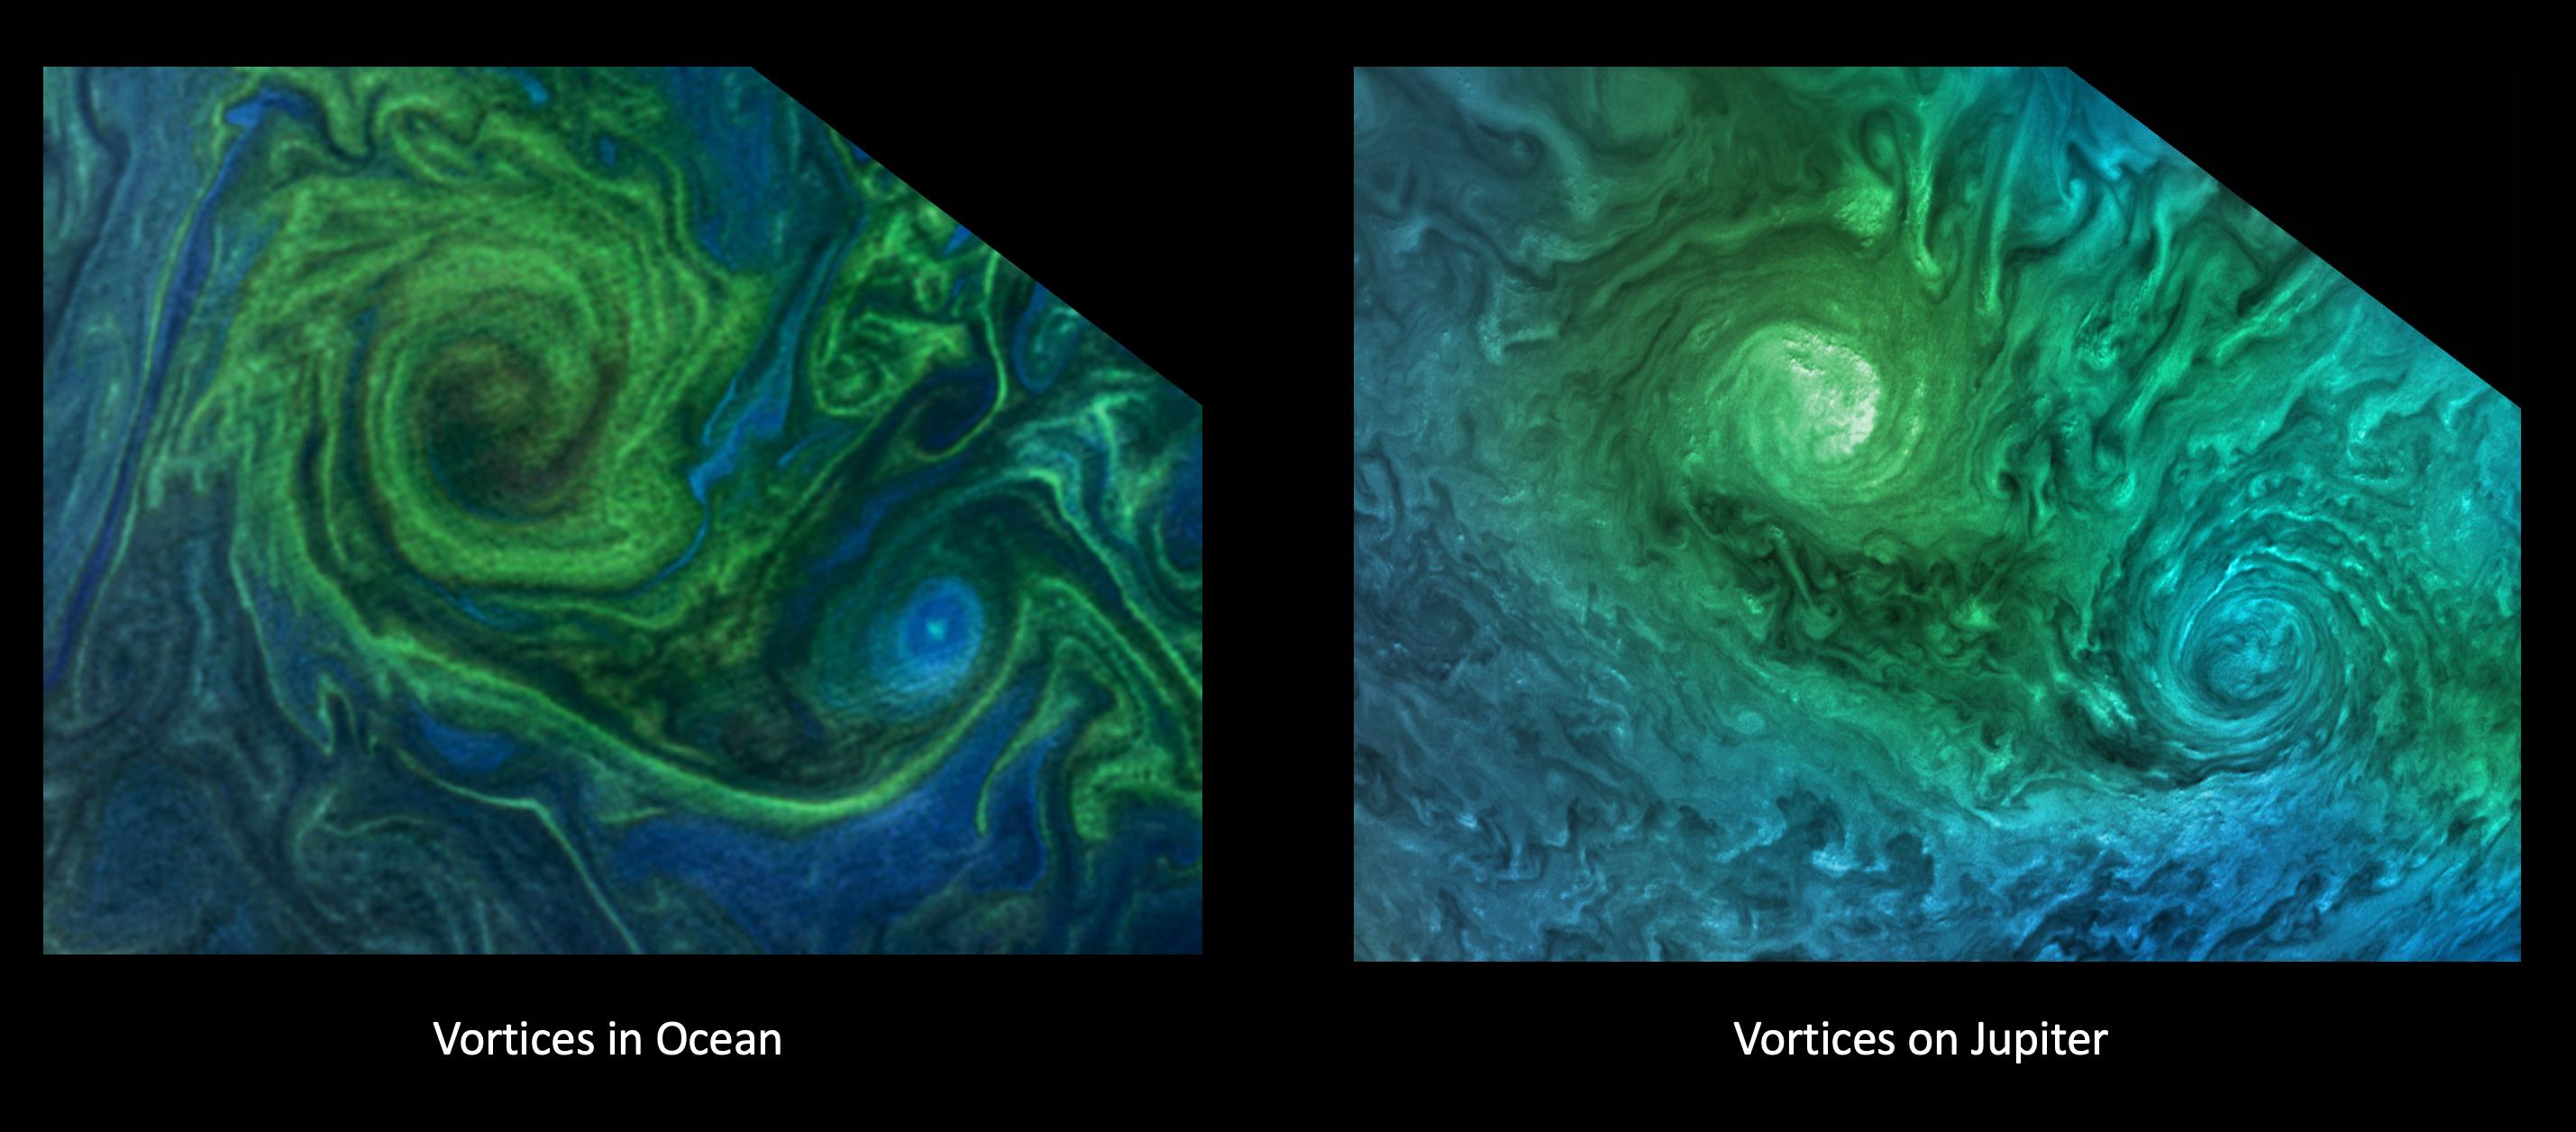
Vortices on Jupiter and Earth Juno, Jupiter